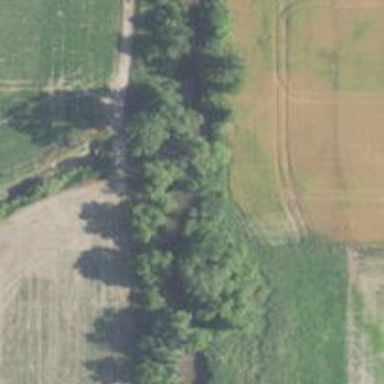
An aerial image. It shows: Culvert tunnel.